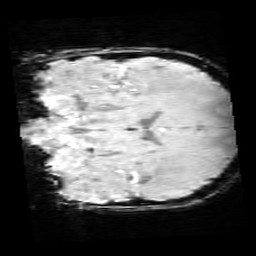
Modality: SWI
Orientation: coronal
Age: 11
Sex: male
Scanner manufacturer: siemens
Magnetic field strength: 3 T
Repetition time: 0.027 s
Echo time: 0.02 s